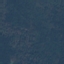
Land use / land cover class: Forest